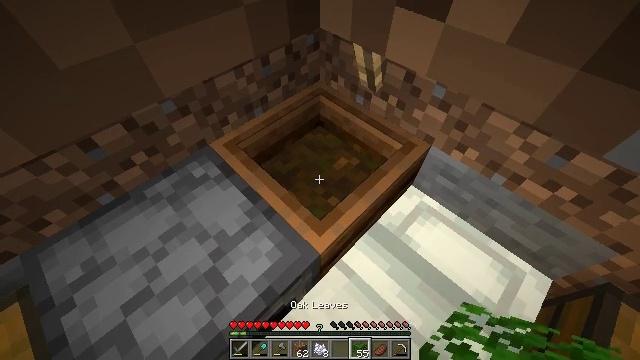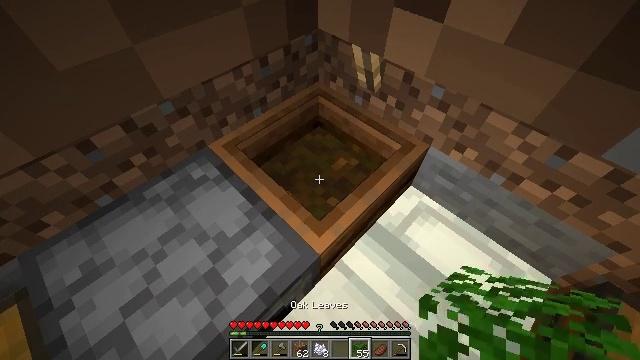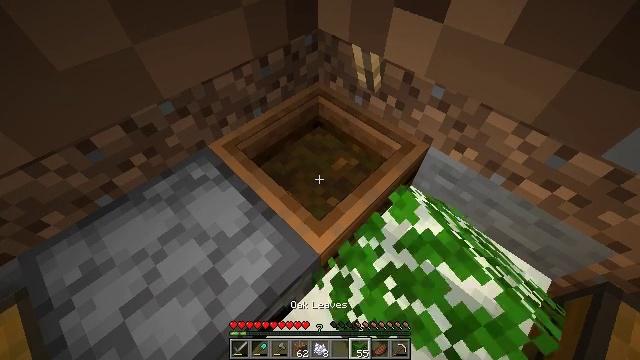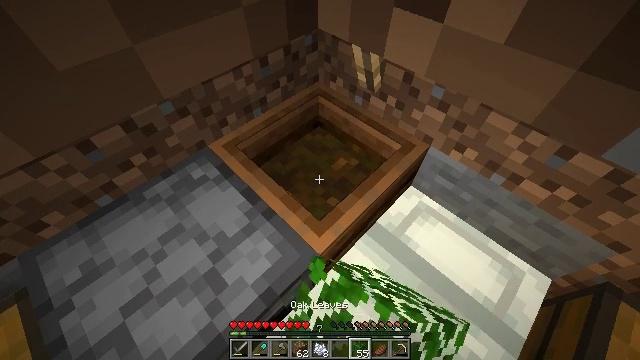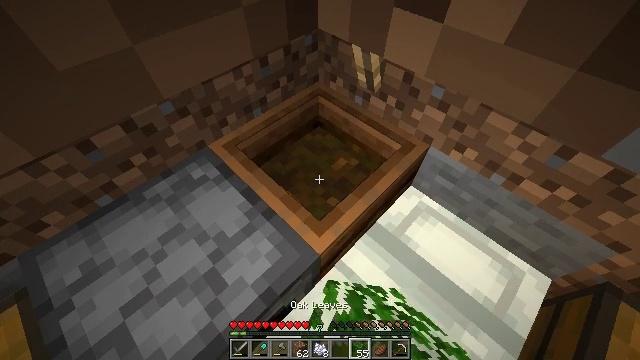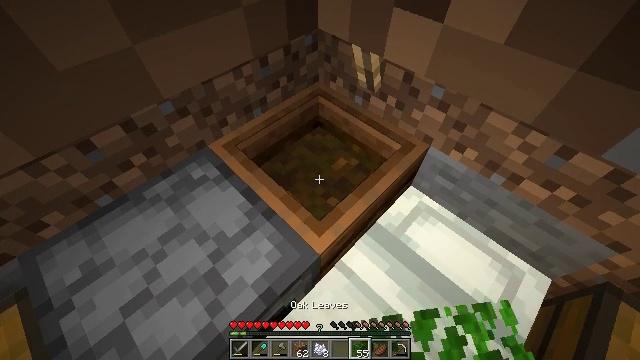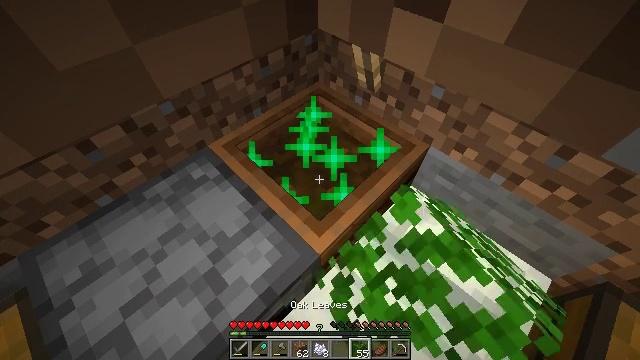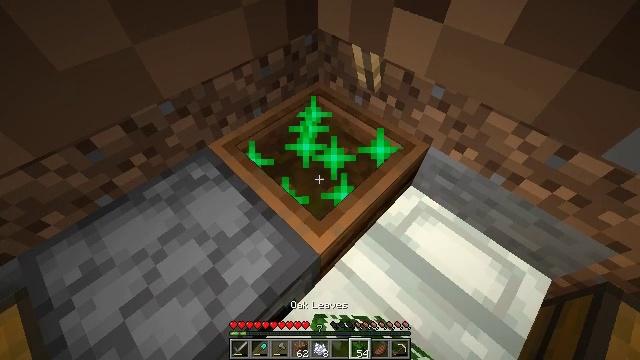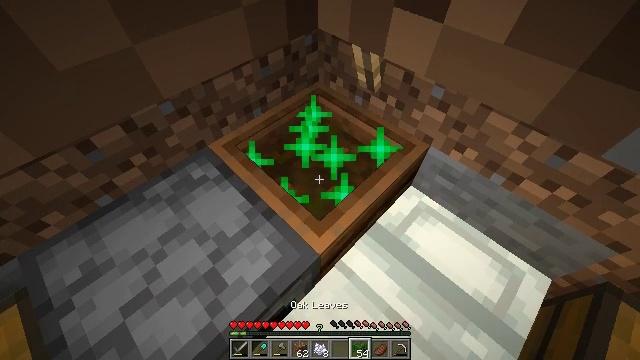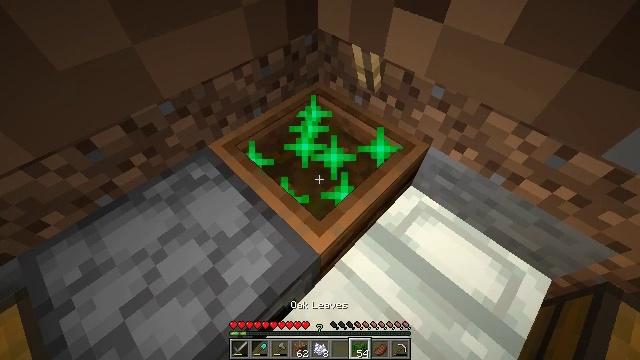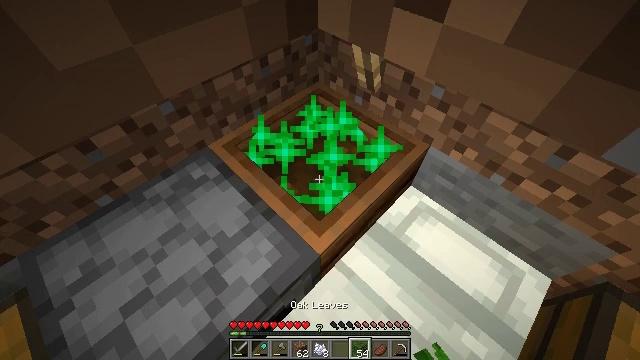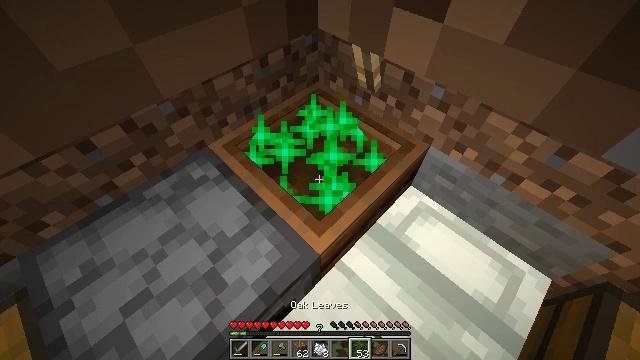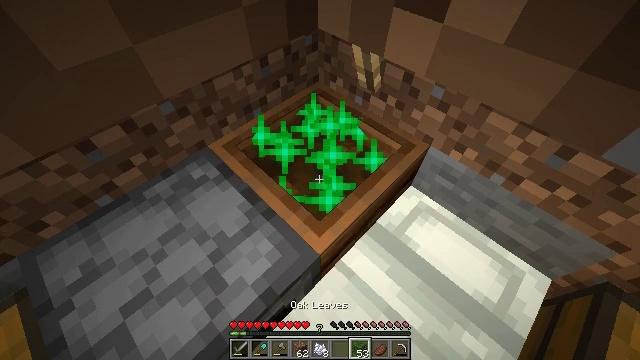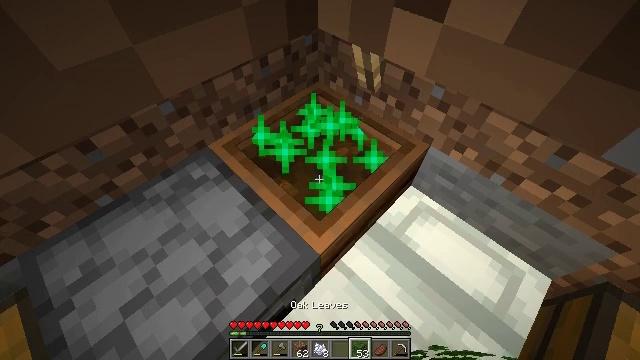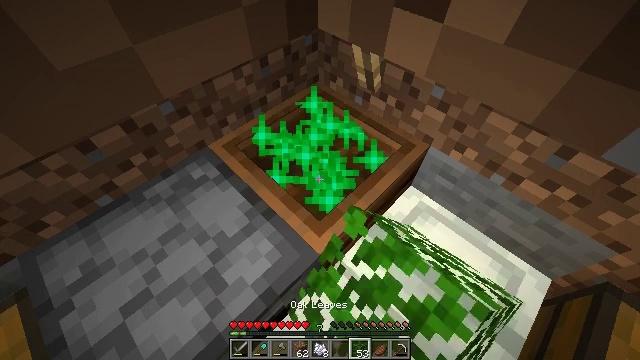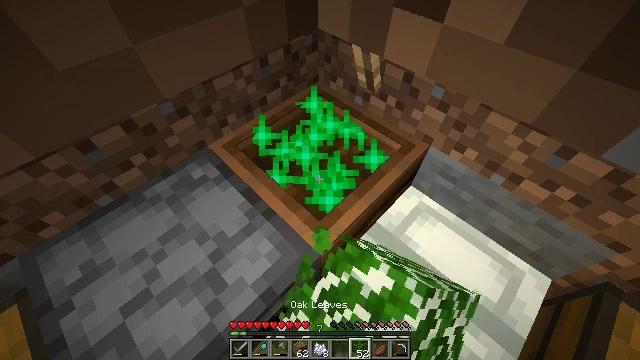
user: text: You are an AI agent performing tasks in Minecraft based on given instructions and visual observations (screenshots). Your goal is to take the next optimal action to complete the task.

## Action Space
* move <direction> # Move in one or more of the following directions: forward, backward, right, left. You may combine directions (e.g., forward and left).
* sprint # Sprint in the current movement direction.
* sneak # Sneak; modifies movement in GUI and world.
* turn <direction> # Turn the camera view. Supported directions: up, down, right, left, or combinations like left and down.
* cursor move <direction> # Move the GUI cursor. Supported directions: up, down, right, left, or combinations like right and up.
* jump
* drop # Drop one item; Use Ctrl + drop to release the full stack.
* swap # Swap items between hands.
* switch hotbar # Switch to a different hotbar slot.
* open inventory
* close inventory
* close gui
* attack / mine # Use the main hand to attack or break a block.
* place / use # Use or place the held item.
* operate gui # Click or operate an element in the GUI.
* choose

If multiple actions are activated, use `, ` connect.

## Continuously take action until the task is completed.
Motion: motion action
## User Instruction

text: Prepare to craft white dye.
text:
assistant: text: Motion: use / place
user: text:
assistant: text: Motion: use / place
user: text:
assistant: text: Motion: use / place
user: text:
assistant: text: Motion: use / place
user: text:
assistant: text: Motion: use / place
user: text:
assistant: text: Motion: use / place
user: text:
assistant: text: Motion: use / place
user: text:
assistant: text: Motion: use / place
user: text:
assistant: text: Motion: use / place
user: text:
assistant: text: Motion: use / place
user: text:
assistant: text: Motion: use / place
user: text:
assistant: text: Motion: use / place
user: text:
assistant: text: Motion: use / place
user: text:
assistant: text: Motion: use / place
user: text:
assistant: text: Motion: use / place
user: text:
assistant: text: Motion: use / place
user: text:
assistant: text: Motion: use / place
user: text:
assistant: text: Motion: use / place
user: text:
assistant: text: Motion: use / place
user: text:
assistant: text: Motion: use / place
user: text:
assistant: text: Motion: use / place
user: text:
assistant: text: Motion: use / place
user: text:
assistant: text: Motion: use / place
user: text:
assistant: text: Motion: use / place
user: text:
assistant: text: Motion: use / place
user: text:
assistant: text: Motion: use / place
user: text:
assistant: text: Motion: use / place
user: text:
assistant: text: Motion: use / place
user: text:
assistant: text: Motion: use / place
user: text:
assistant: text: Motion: use / place